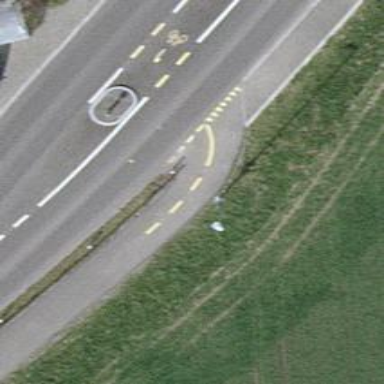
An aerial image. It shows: Cycleway.